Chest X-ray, AP view. Patient: 25 years old, sex F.
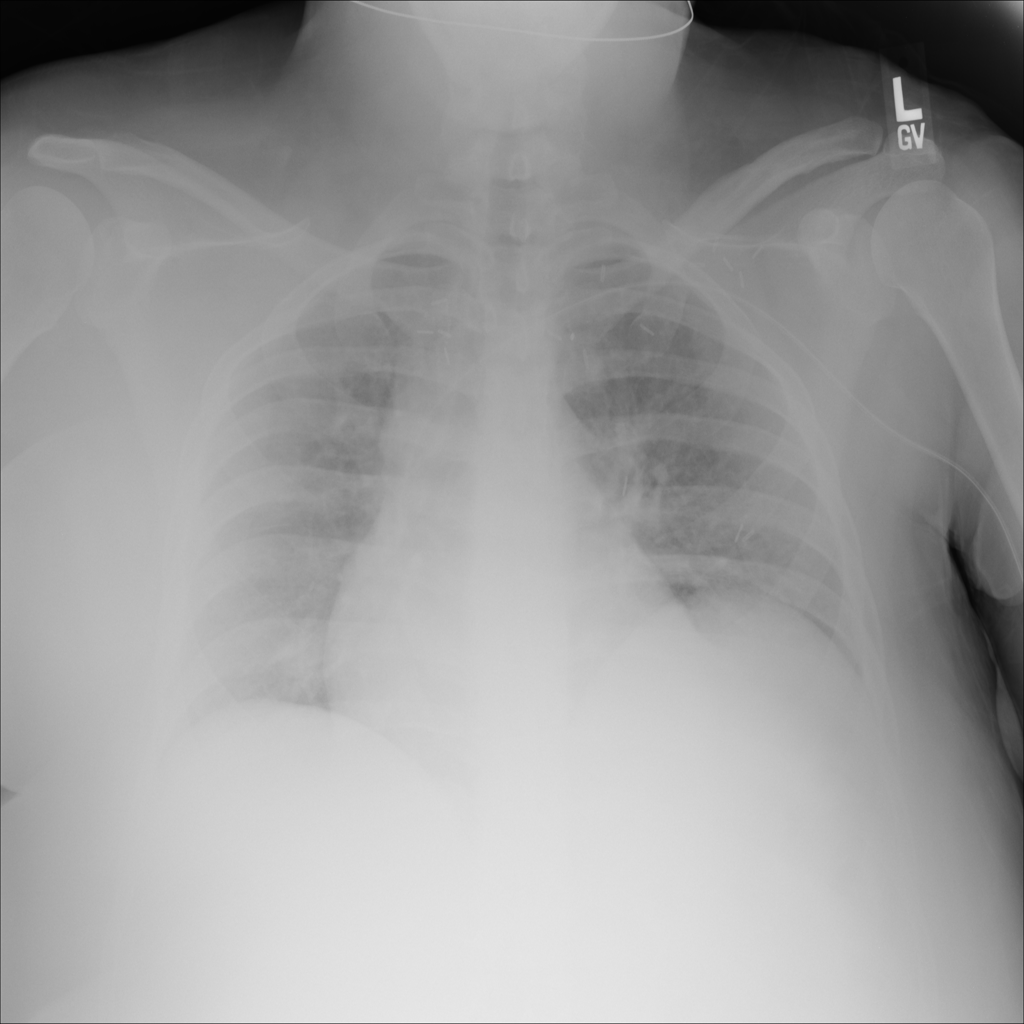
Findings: No Finding